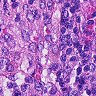
Metastatic tissue present: no